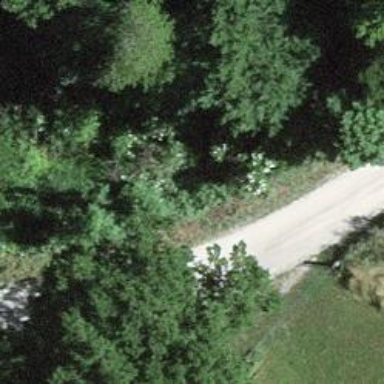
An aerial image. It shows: Unclassified road with compacted surface.